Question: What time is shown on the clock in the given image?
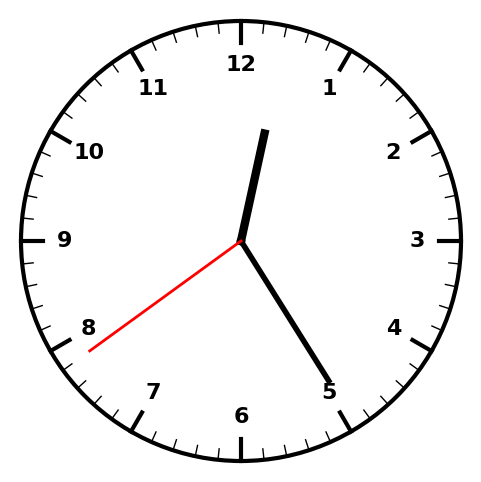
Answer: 12:24:39